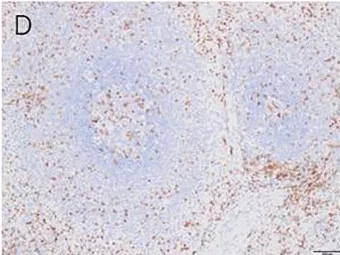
CD3 was scattered positively among the T cells (D). Magnification x100 (panels A); x200 (B-F).
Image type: pathology (immunostaining)